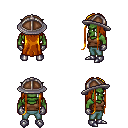
a pixel art fantasy rpg character, male body template, orc, green skin, brown pirate shirt, teal pants, dark blonde extra-long hairstyle, chain helm, metal gloves, metal boots, four views (front, back, left, right), 2x2 character sprite sheet, small pixel art, hard edges, no anti-aliasing